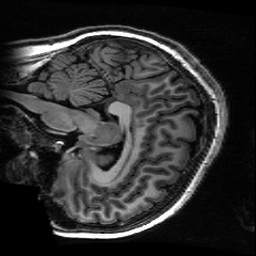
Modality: T1w
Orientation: sagittal
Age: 19
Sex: female
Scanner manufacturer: ge
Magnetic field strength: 3 T
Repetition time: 0.01144 s
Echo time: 0.005012 s